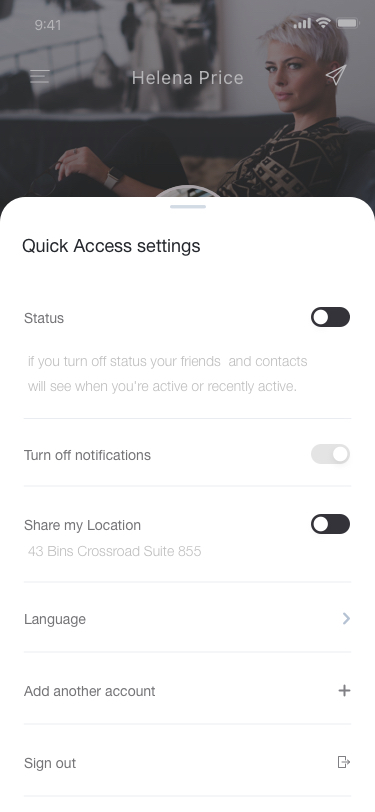
Text in this UI design:
Status
if you turn off status your friends  and contacts will see when you're active or recently active.
Turn off notifications
Share my Location
43 Bins Crossroad Suite 855
Language
Sign out
Add another account
Quick Access settings